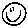
Label: smiley face